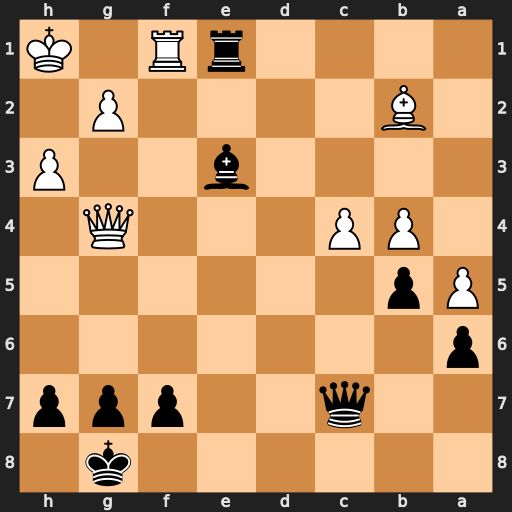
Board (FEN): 6k1/2q2ppp/p7/Pp6/1PP3Q1/4b2P/1B4P1/4rR1K
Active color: b
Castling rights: -
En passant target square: -
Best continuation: Rxf1#